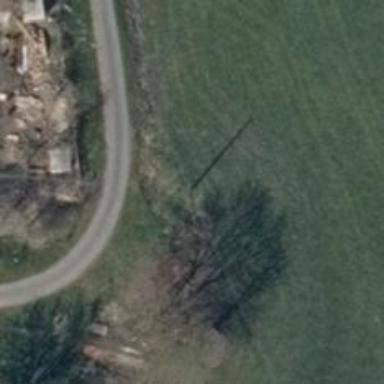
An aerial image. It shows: Minor power line.